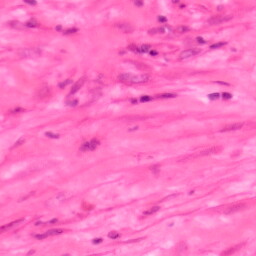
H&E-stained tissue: Colon